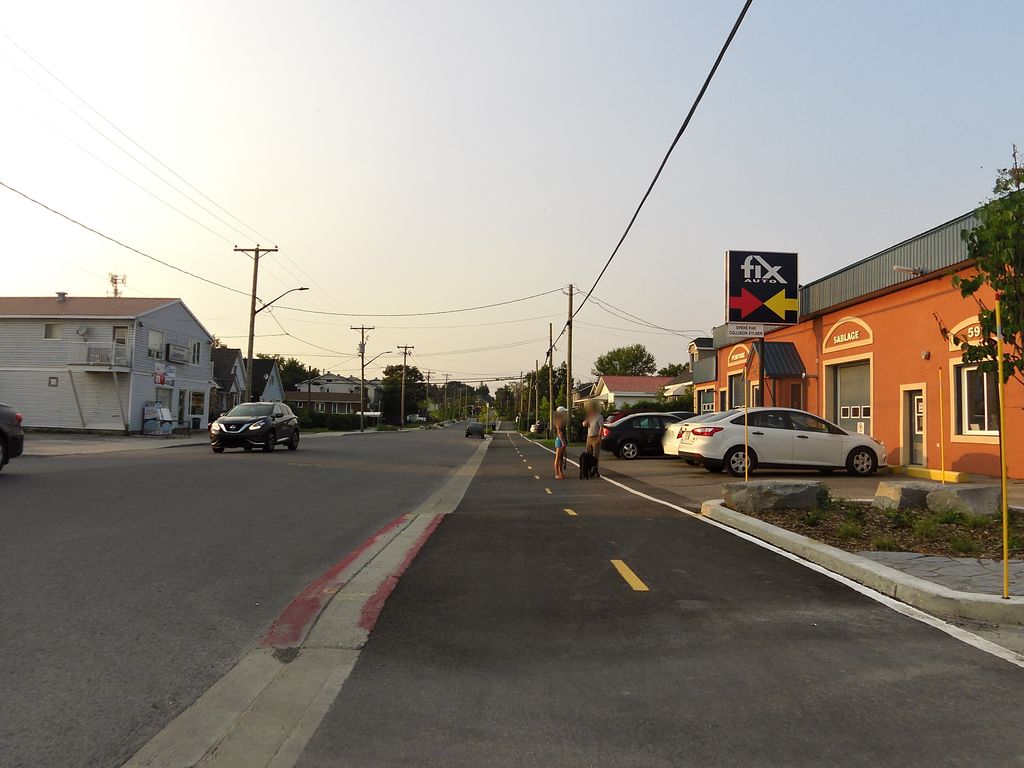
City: ottawa-gatineau